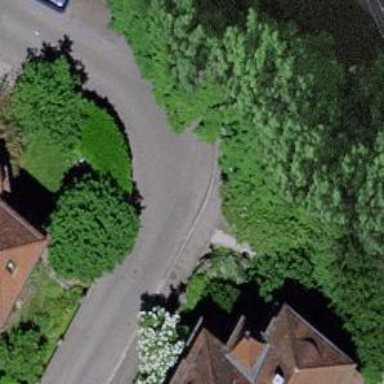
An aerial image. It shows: Residential road with asphalt surface and separate sidewalk.